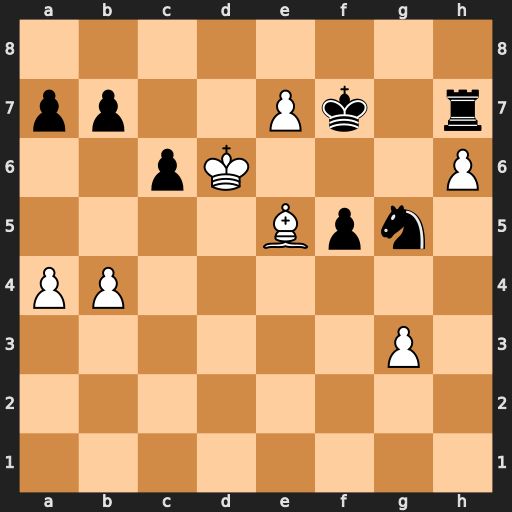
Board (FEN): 8/pp2Pk1r/2pK3P/4Bpn1/PP6/6P1/8/8
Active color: w
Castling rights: -
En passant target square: -
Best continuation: Kd7 Kg6 Bg7